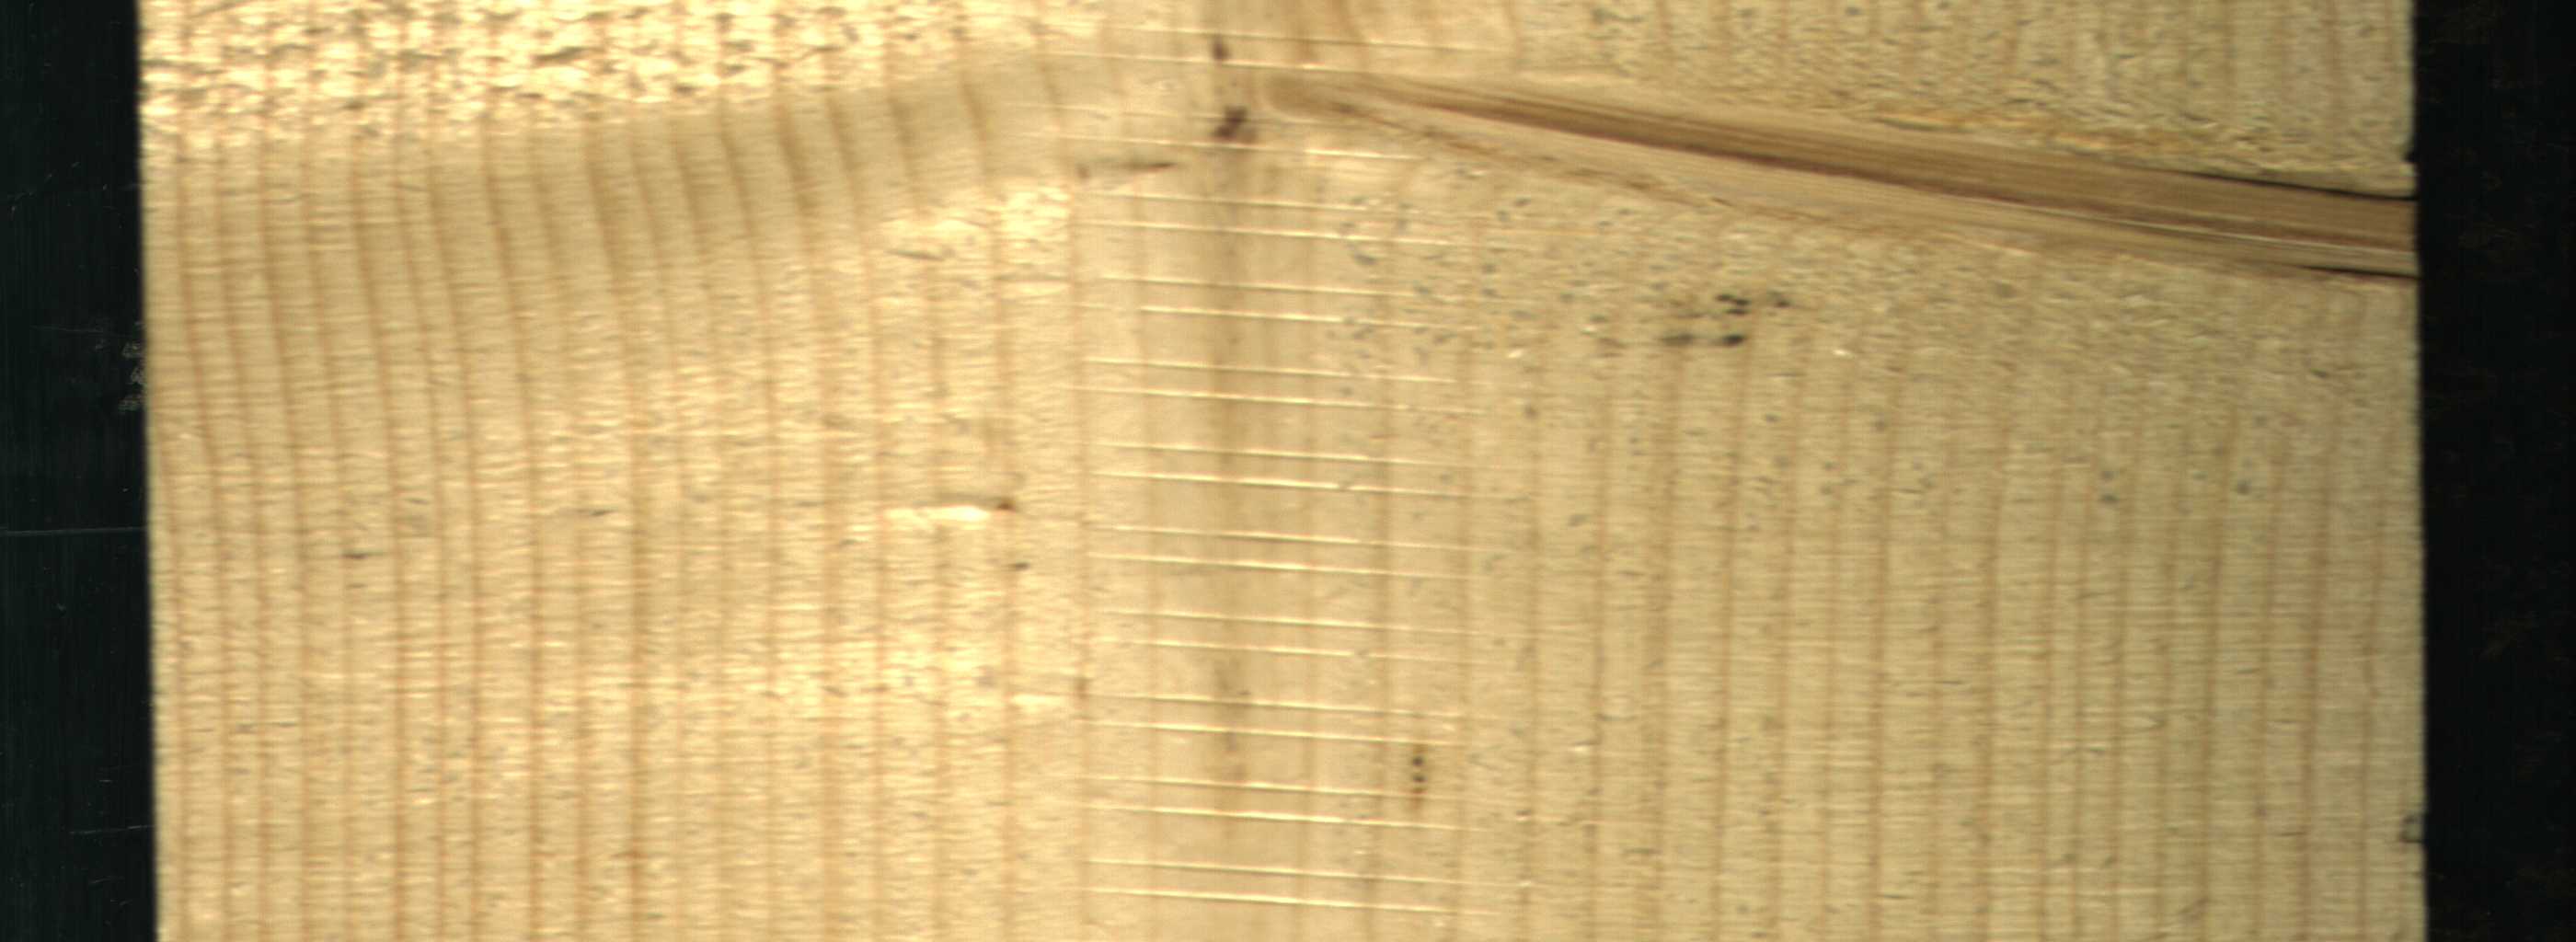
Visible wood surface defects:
Live_Knot
Live_Knot